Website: ulta-beauty
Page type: address-validator
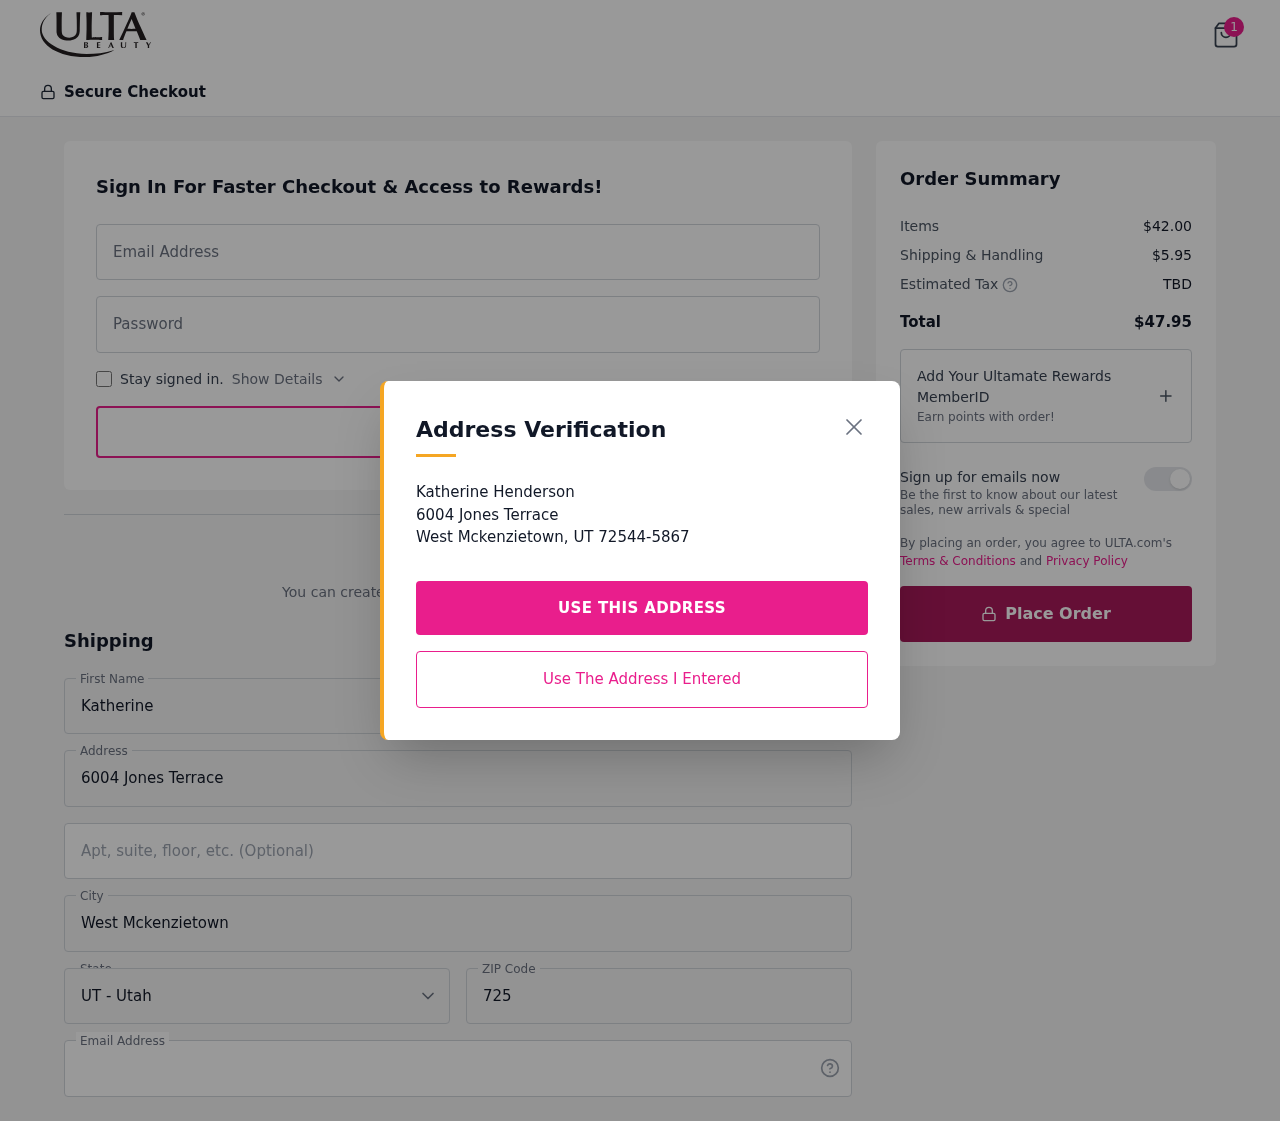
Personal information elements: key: PII_CITY
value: West Mckenzietown
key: PII_EMAIL
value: katherine_henderson@gmail.com
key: PII_FIRSTNAME
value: Katherine
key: PII_LASTNAME
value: Henderson
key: PII_POSTCODE
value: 72544
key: PII_STATE_ABBR
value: UT
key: PII_STREET
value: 6004 Jones Terrace
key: PII_STREET2
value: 6004 Jones Terrace
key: PII_FULLNAME2
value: Katherine Henderson
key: PII_CITY2
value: West Mckenzietown
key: PII_STATE_ABBR2
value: UT
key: PII_POSTCODE_FULL
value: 72544
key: PII_POSTCODE_EXT
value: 5867
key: PII_POSTCODE_NUMERIC
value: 72544
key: PII_POSTCODE_EXT_NUMERIC
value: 5867
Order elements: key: ORDER_NUM_ITEMS
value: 1
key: ORDER_SUBTOTAL
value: $42.00
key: ORDER_SHIPPING_COST
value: $5.95
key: ORDER_TOTAL
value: $47.95